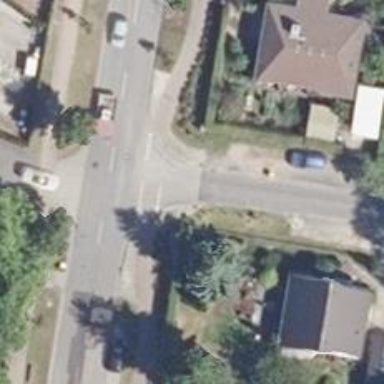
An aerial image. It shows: Road with "give way" sign.